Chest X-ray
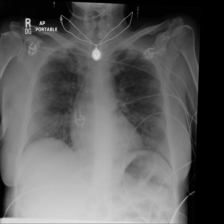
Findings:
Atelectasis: negative
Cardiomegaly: negative
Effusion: negative
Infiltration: negative
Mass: negative
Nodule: negative
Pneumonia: negative
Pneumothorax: negative
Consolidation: negative
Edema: negative
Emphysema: negative
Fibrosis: negative
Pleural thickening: negative
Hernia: negative